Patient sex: F
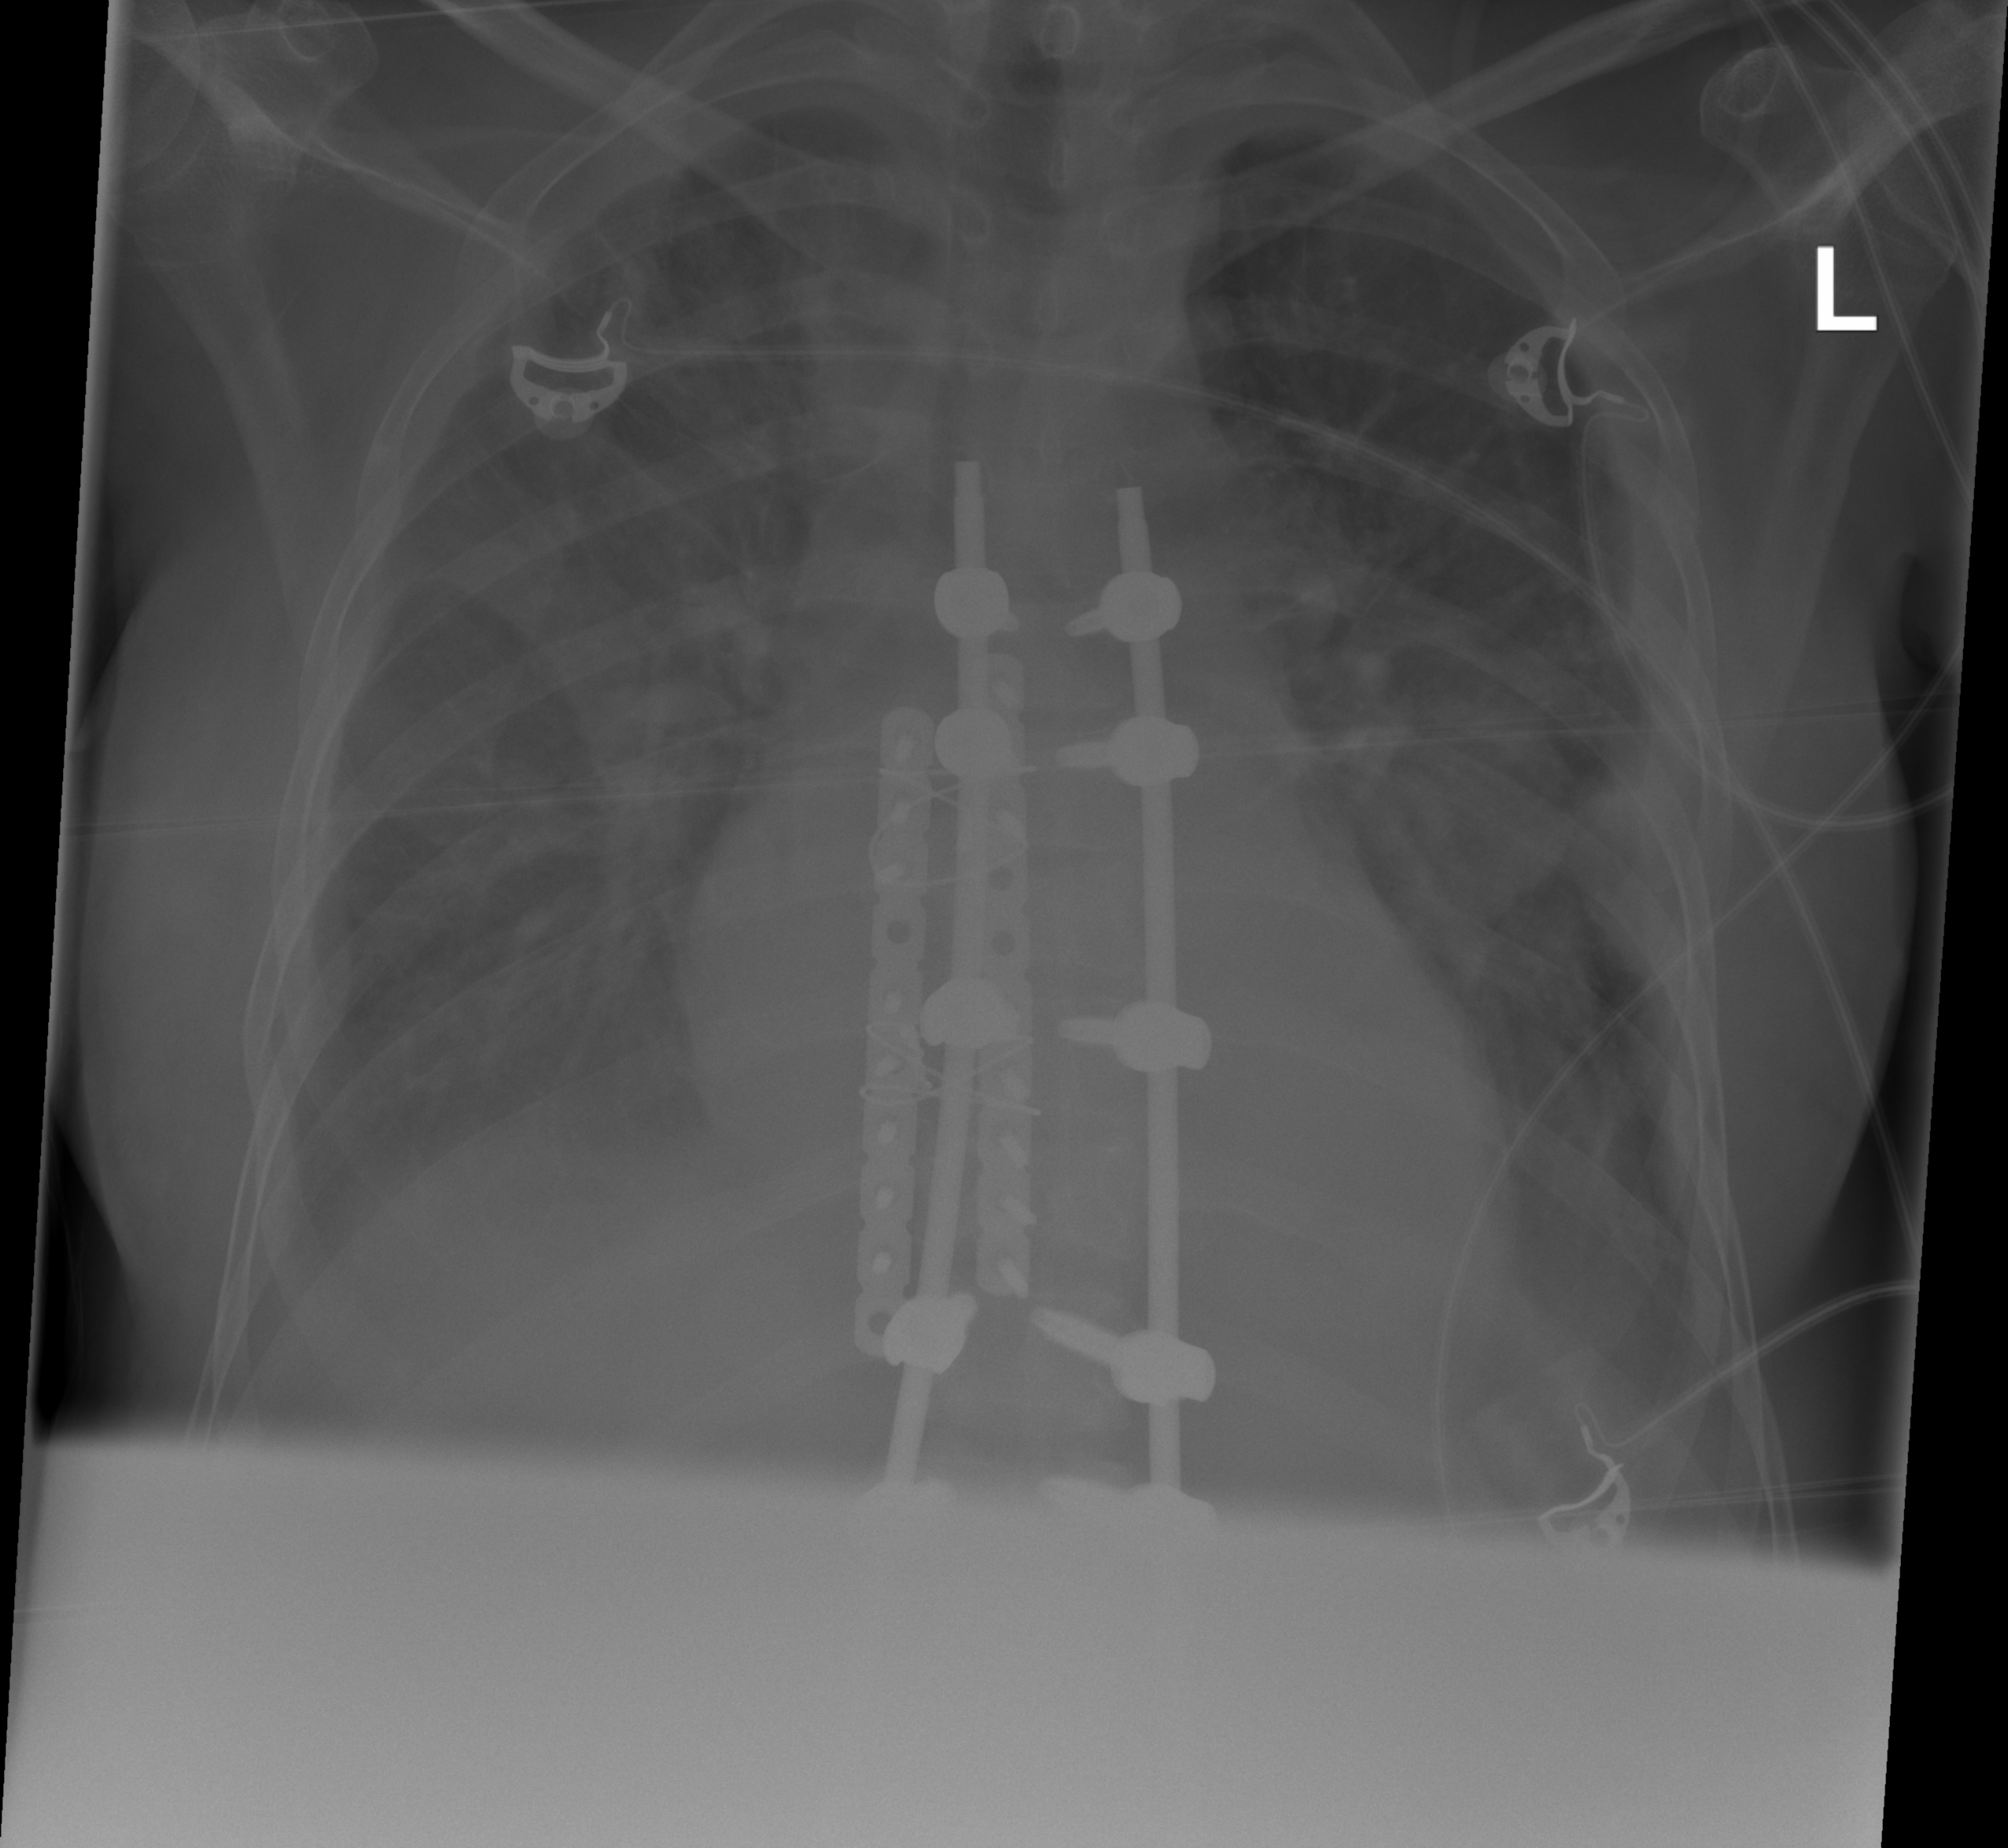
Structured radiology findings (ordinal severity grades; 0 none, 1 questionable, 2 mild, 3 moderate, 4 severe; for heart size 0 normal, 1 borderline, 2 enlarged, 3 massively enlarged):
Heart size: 0
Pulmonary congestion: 0
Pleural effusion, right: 2
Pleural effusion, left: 2
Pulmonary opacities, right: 2
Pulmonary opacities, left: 0
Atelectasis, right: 2
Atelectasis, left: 2